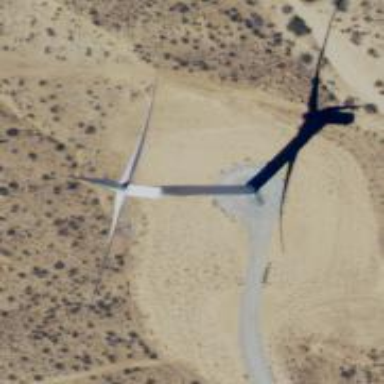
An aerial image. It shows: Wind generator powered by wind. The generator type is horizontal axis and it uses wind turbines.